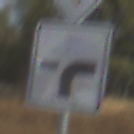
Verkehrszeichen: VerlaufVorfahrtsstrasse9
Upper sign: Vorfahrtsstrasse
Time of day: MorningAfternoon
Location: Outdoor (Nature)
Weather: PartlyCloudy
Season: NotSpecified
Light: Natural